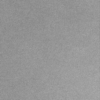
Label: dusty